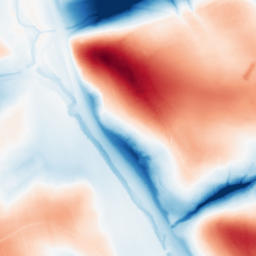
Category: classical
Decomposition family: gaussian_anisotropic
Decomposition parameters: sigma_x: 5
sigma_y: 50
Upsampling method: cubic_catmull_rom
Upsampling parameters: scale: 8
Upsampling scale: 8